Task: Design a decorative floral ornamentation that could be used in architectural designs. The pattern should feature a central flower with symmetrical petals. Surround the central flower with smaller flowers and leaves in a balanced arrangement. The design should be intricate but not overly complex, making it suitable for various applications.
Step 323:
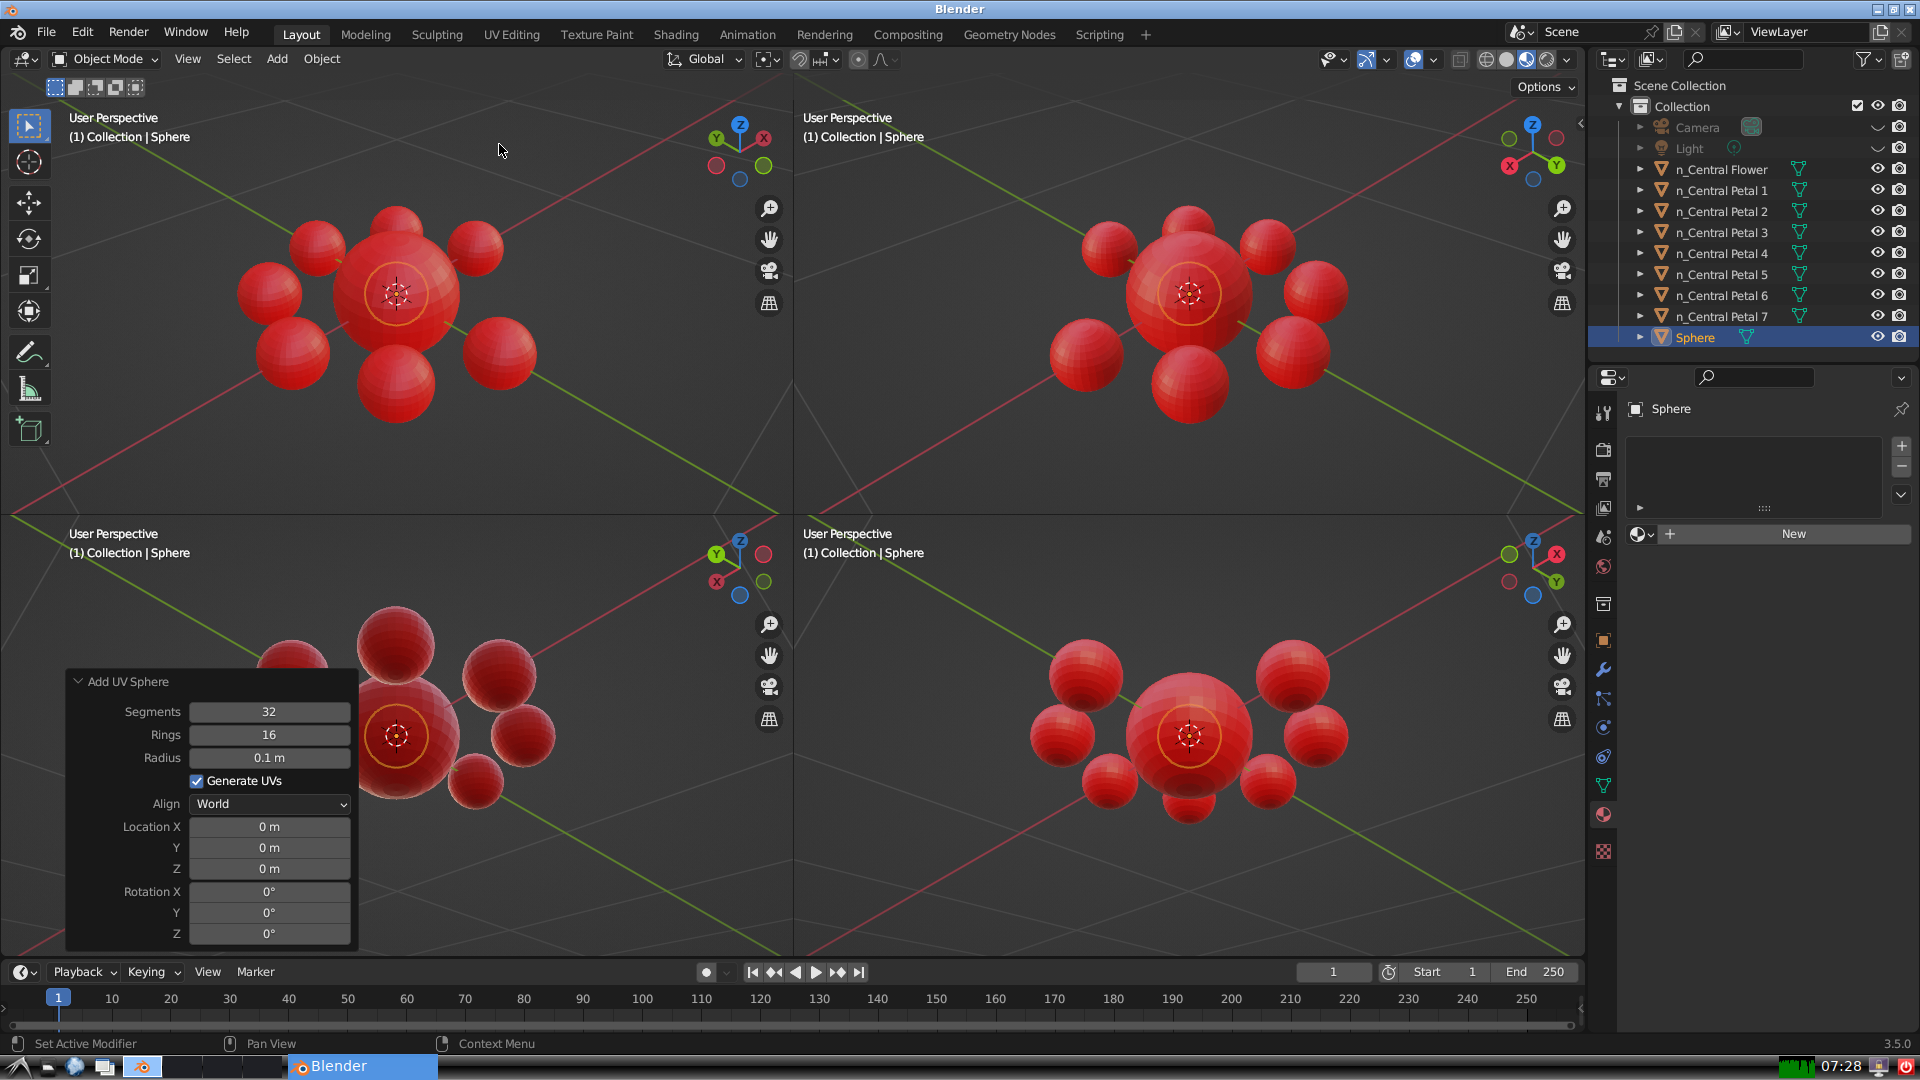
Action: {"mouse_move": [270, 758]}